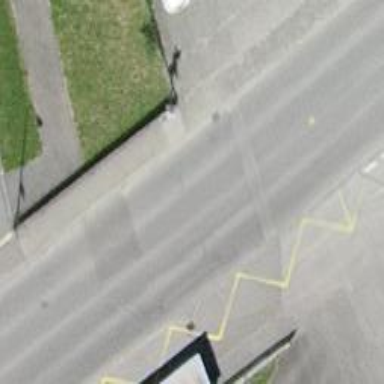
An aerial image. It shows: Public transport stop position.